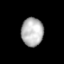
Tissue: lung
Cell type: Myeloid cells
Senescence score: 0.5769
Nuclear area (px): 614
Mean DAPI intensity: 181.578